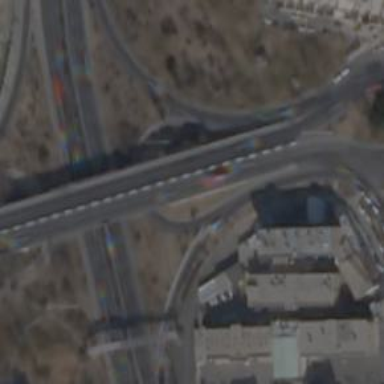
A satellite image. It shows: Secondary road crossing bridge.